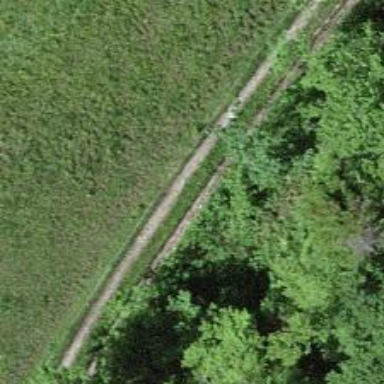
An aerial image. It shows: Track with grade 5 tracktype.